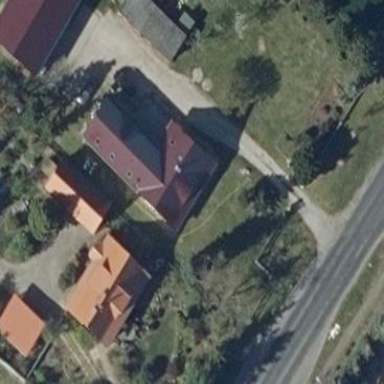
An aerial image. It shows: Simple house.